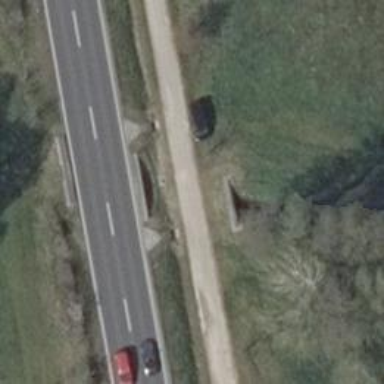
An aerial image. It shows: Tunnel.